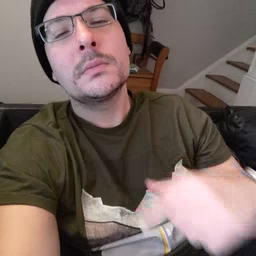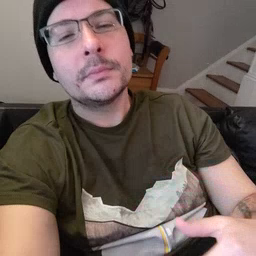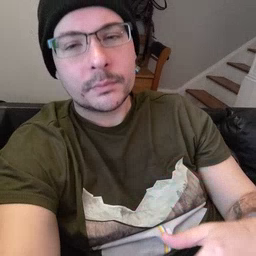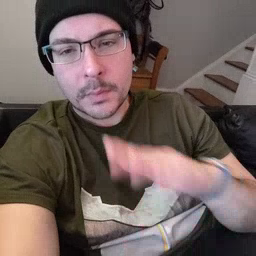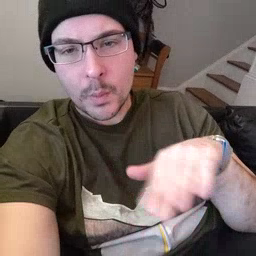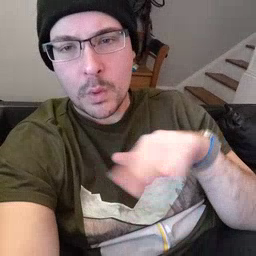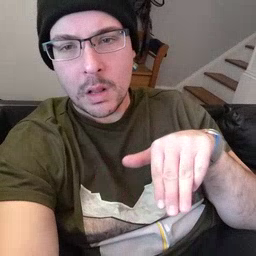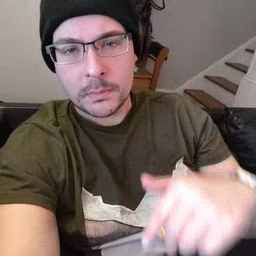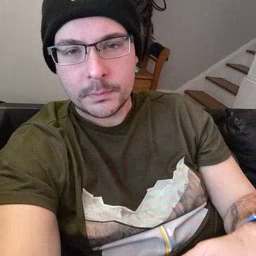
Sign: pool